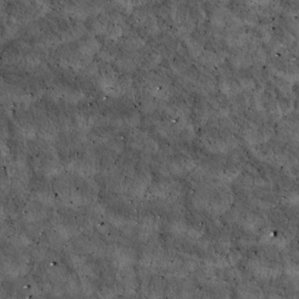
Label: non_frost